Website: home-depot
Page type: delivery-shipping
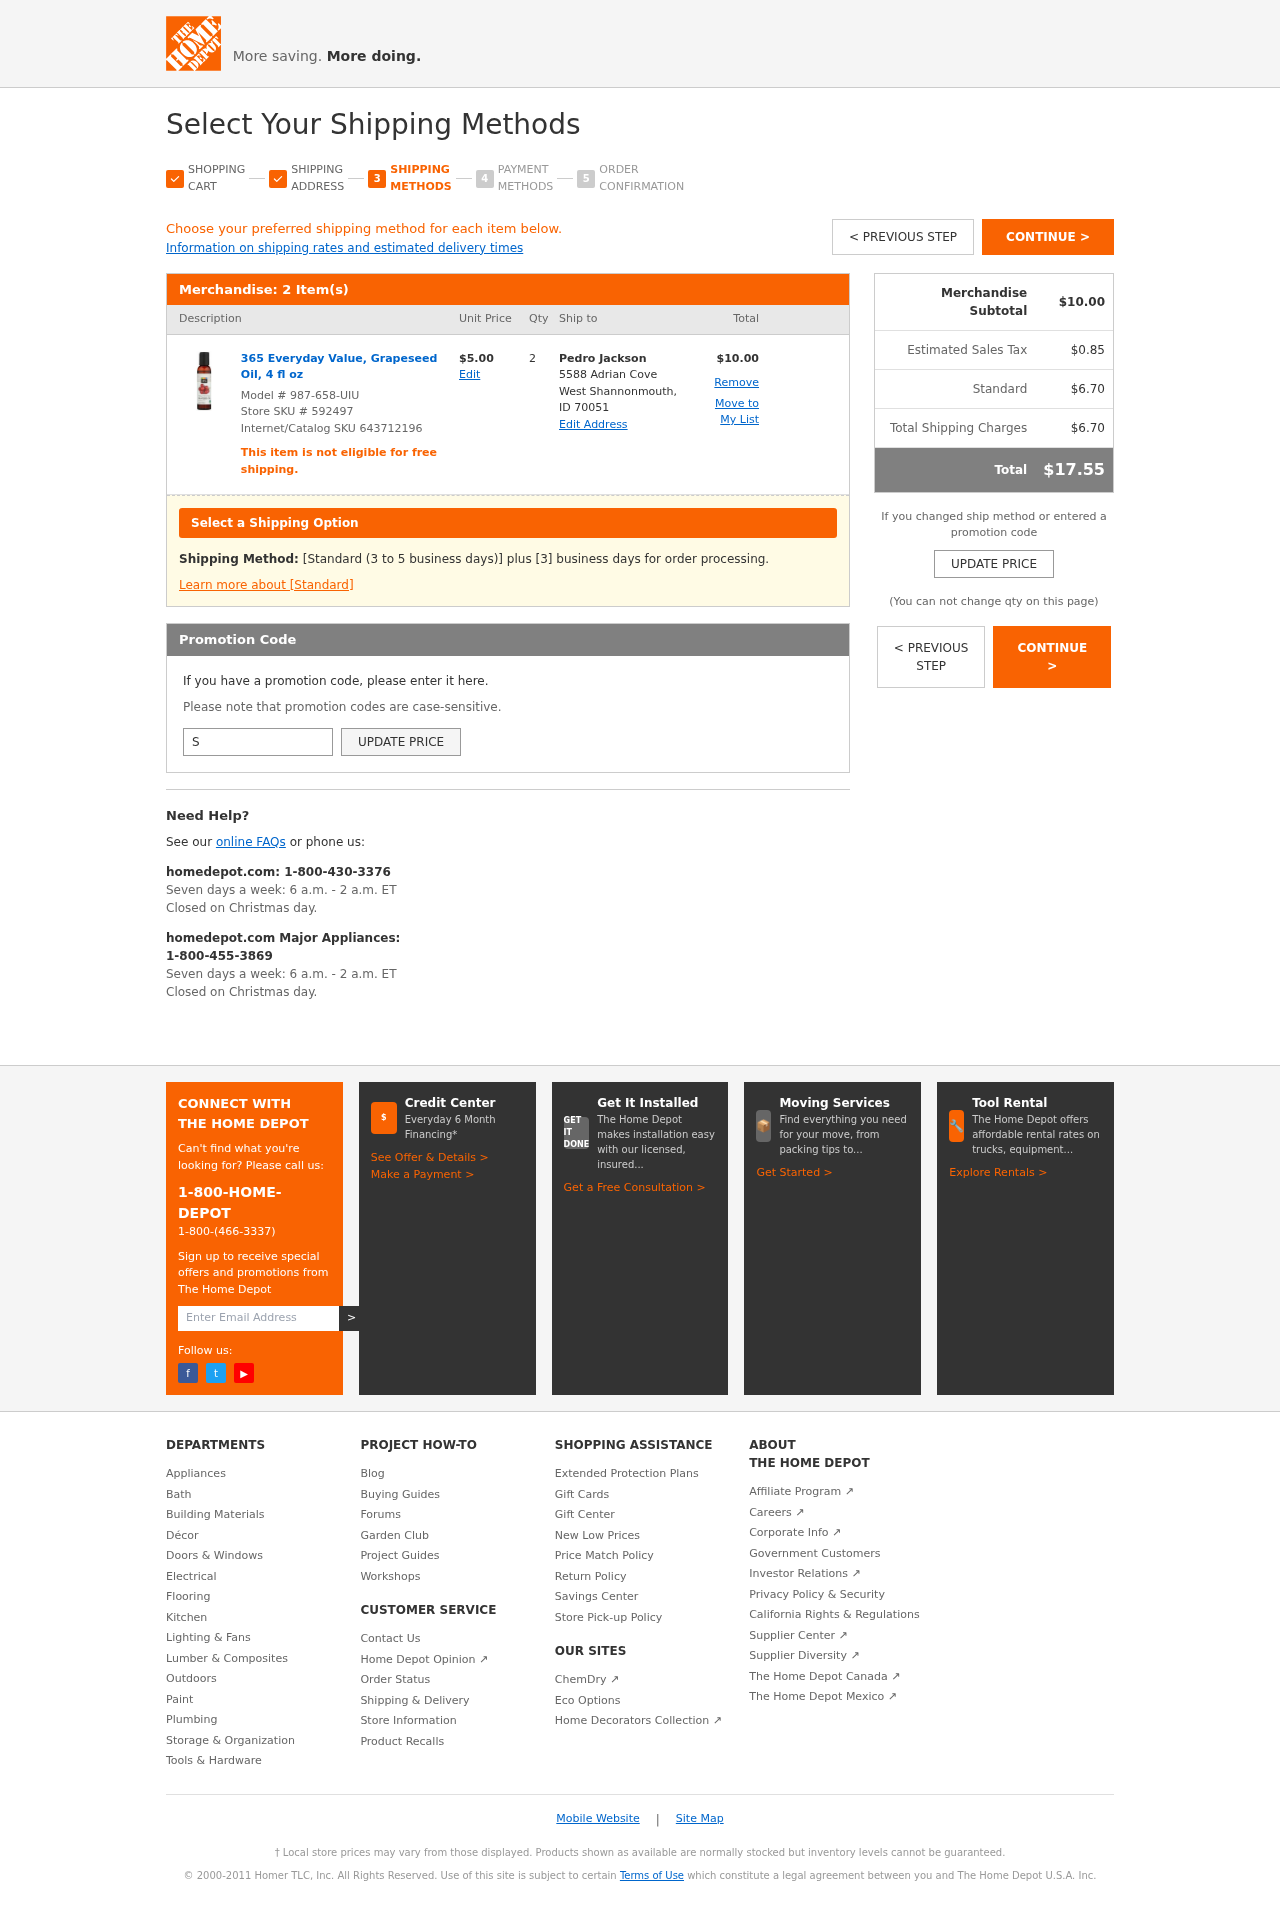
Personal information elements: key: PII_CITY_STATE_ZIP
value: West Shannonmouth, ID 70051
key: PII_FULLNAME
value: Pedro Jackson
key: PII_PROMO_CODE
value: SAVE26
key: PII_STREET
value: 5588 Adrian Cove
Product elements: key: PRODUCT1_NAME
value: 365 Everyday Value, Grapeseed Oil, 4 fl oz
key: PRODUCT1_PRICE
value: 5
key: PRODUCT1_QUANTITY
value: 2
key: PRODUCT_MODEL_NUMBER
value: Model # 987-658-UIU
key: PRODUCT1_LINE_TOTAL
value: $10.00
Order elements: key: ORDER_NUM_ITEMS
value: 2 Item(s)
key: ORDER_SUBTOTAL
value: $10.00
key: ORDER_TAX
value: $0.85
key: ORDER_SHIPPING_COST
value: $6.70
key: ORDER_SHIPPING_TOTAL
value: $6.70
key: ORDER_TOTAL
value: $17.55
Other elements: key: STORE_SKU
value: Store SKU # 592497
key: INTERNET_SKU
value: Internet/Catalog SKU 643712196